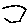
Label: hexagon